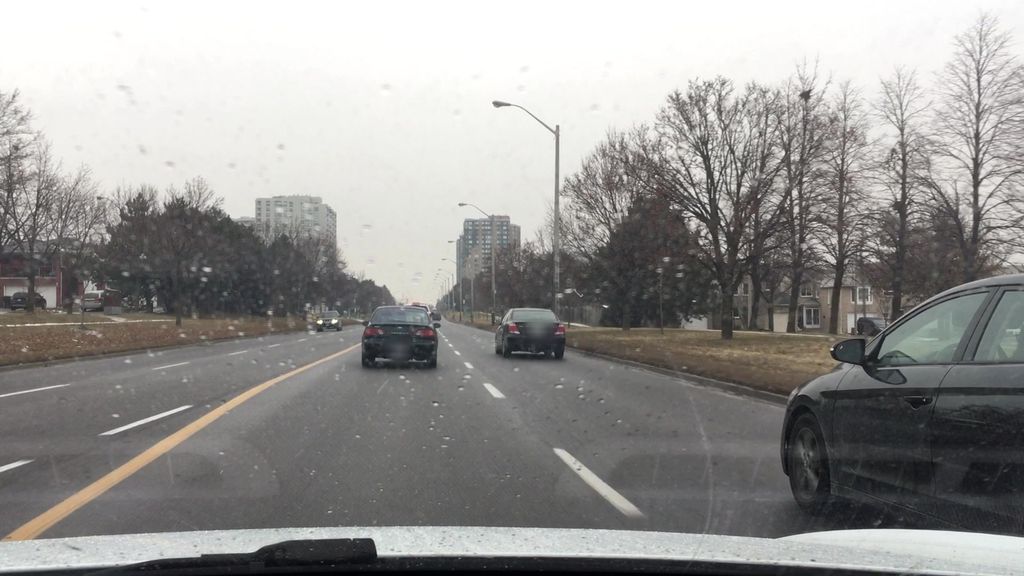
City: toronto